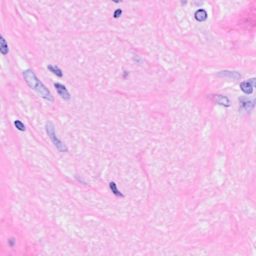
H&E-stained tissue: Breast